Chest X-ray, AP view. Patient: 20 years old, sex M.
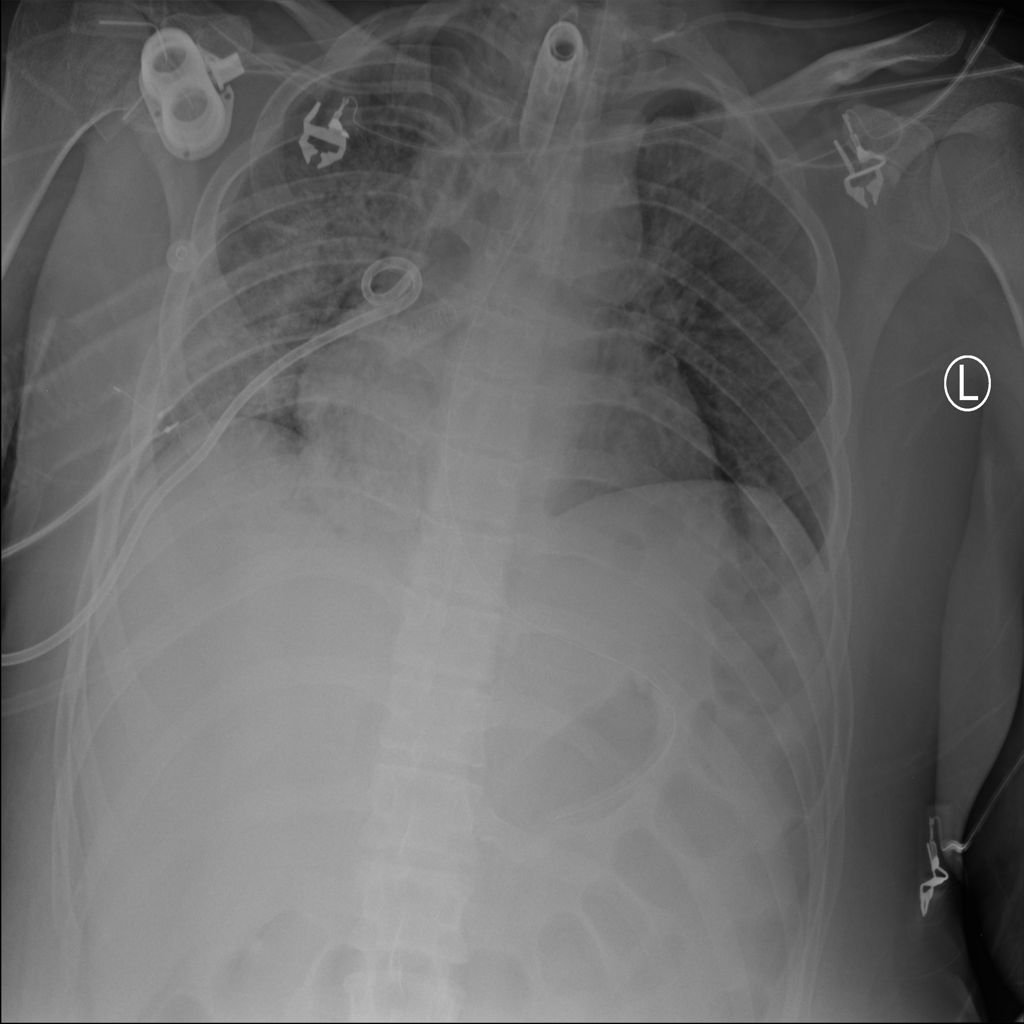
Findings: Infiltration